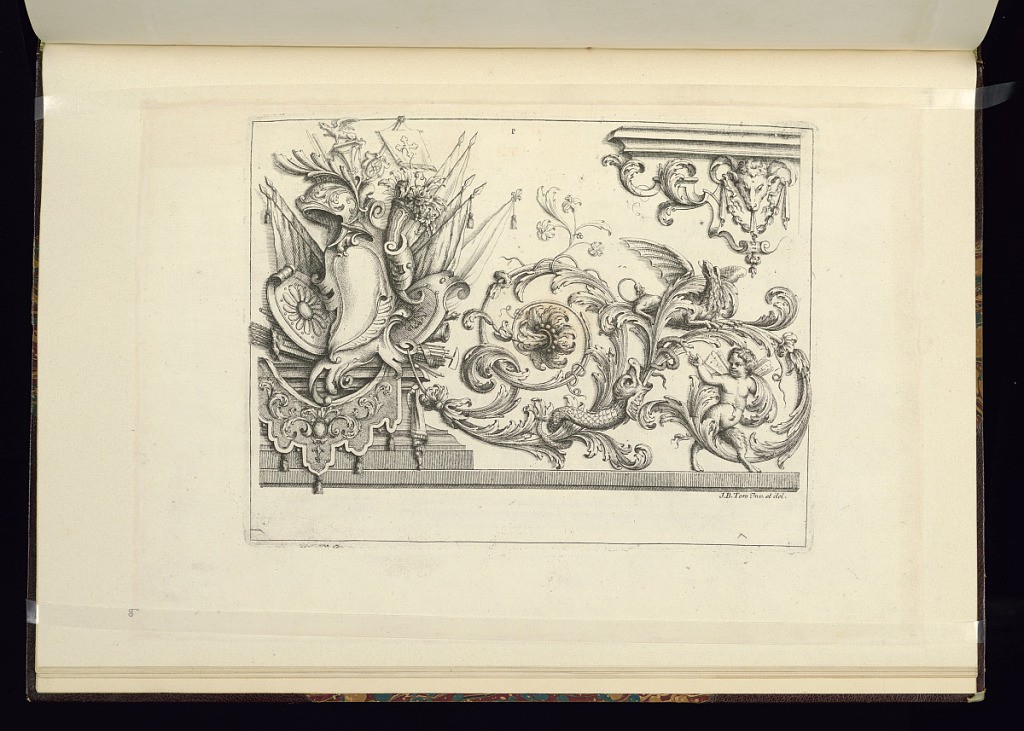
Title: Ornament Designs
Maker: Jean-Bernard Turreau, French, 1672 - 1731
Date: early 18th century
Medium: Etching on laid paper
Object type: Print
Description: Ornament designs with grotesque motifs including an asymmetrical cartouche surrounded by military ornament on a plinth, featuring a helmet, banners, spears, shields, quivers of arrows, and a cornucopia of flowers. To the right, foliate scrolls, scrolling leaves (rinceaux), rosettes, dolphin, a winged lion, and putti/faun. In the upper right corner, a ram head ornament with scrolling leaves (rinceaux) and molding above. The plate is signed.